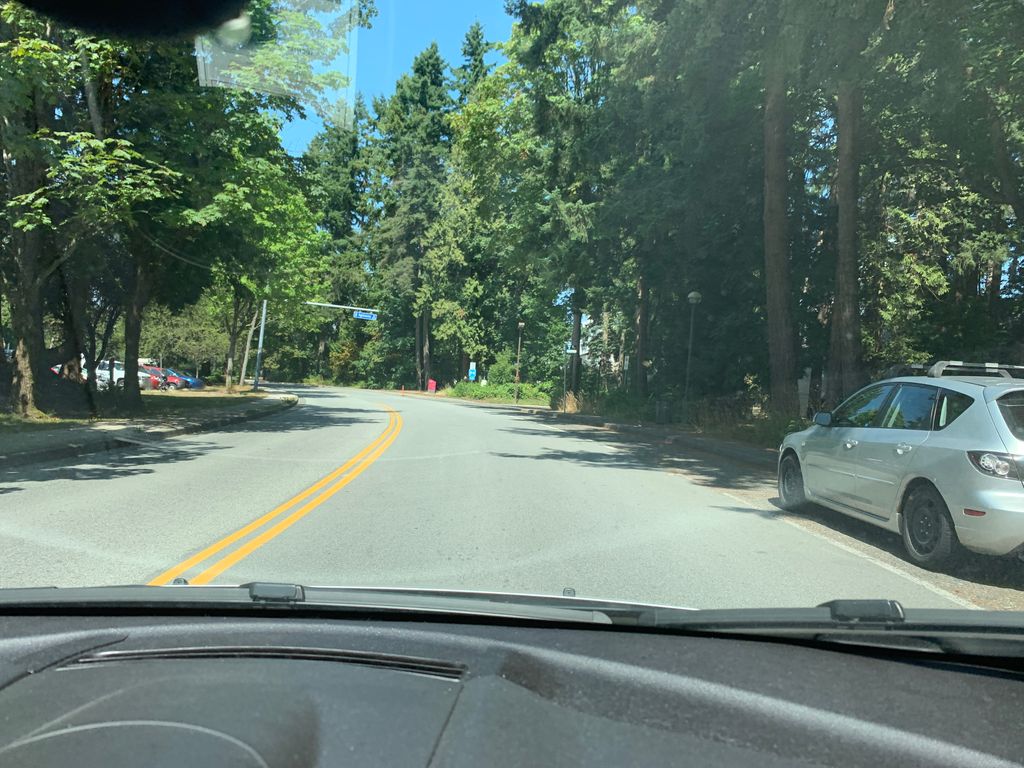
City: vancouver